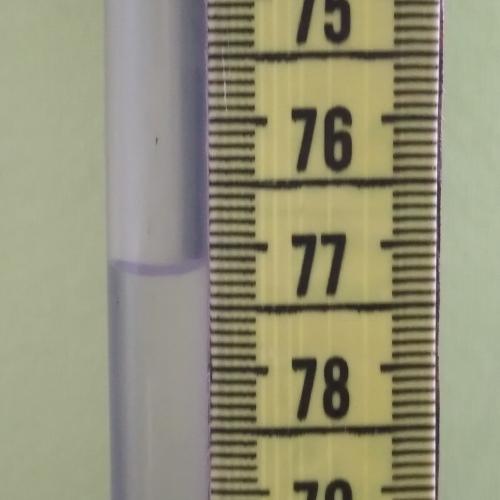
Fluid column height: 77.2 cm